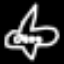
Label: airplane